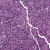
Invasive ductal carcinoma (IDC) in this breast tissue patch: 1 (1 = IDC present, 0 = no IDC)